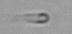
Label: flagellate_morphotype3